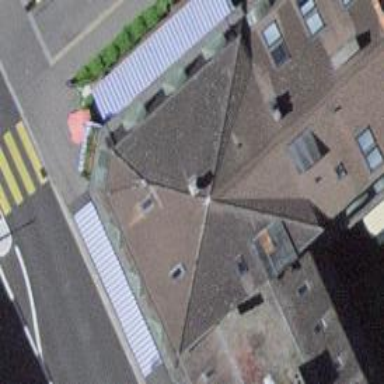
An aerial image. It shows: Restaurant.